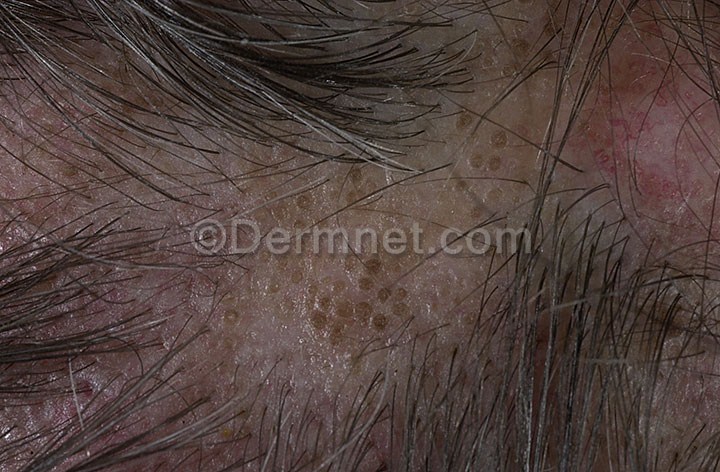
Disease: Lupus and other Connective Tissue diseases